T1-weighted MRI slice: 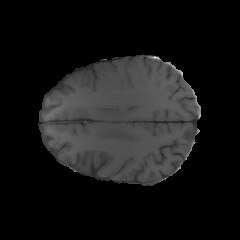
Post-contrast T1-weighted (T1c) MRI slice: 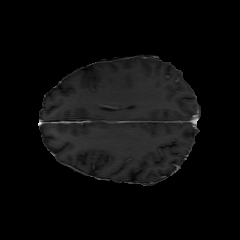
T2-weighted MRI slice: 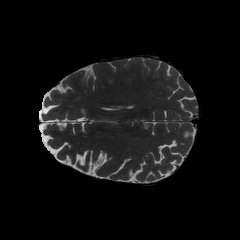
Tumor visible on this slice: no